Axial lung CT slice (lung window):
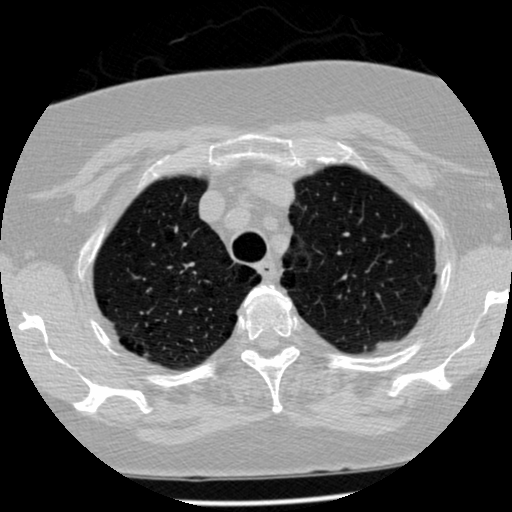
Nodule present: no